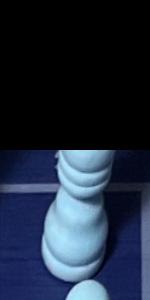
Label: Bishop_White